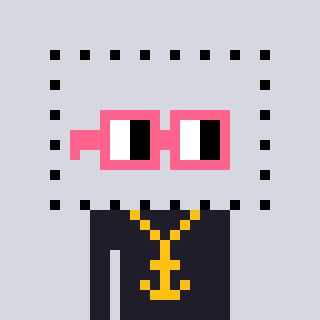
a pixel art character with square pink glasses, a void-shaped head and a grayscale-colored body on a cool background